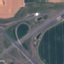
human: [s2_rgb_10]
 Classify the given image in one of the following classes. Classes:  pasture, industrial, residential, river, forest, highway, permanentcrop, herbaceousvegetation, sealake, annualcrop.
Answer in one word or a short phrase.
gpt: Highway